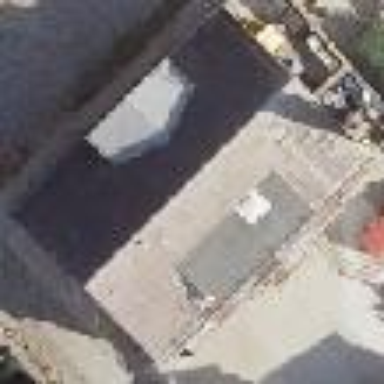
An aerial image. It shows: Shelter with gabled roof.